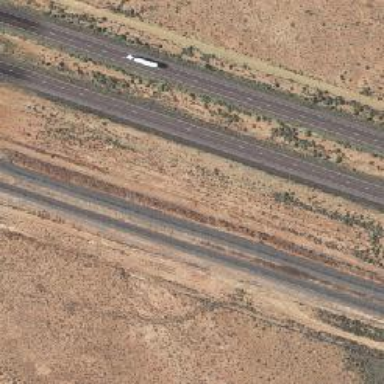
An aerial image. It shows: Abandoned road.